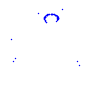
Particle: proton